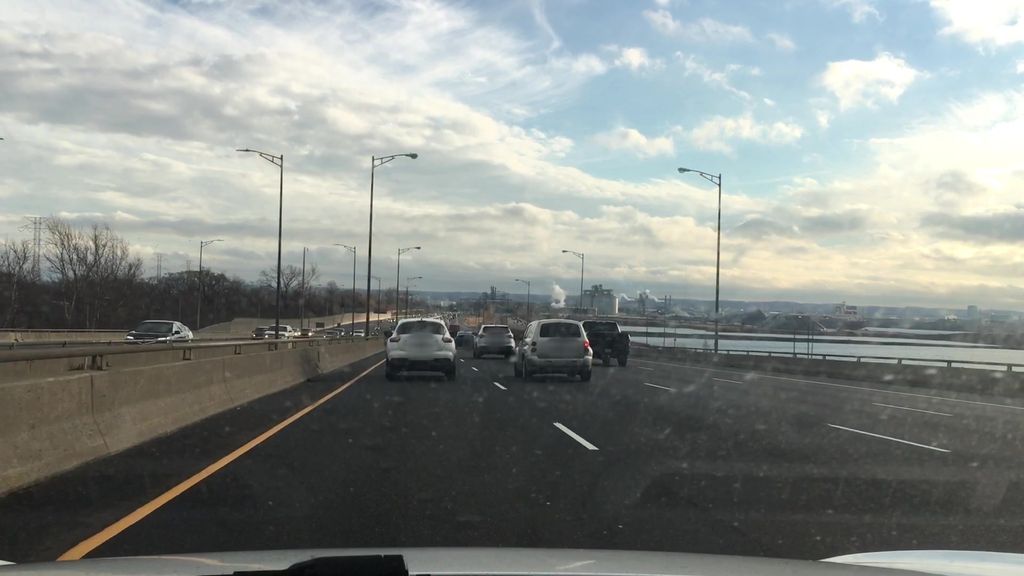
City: hamilton